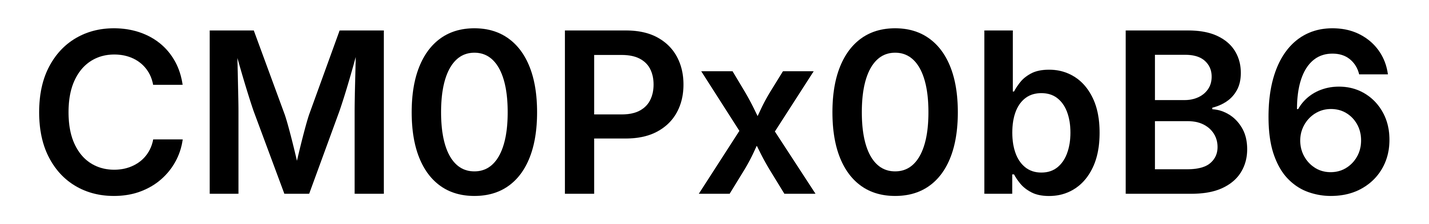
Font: Inter_SemiBold